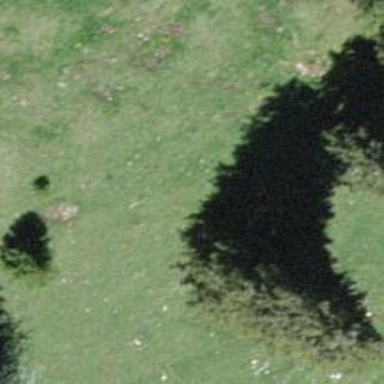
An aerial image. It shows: Needle-leaved tree in nature.